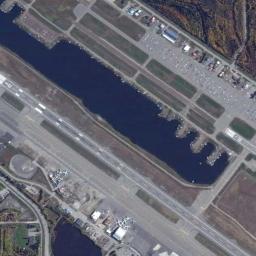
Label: airport